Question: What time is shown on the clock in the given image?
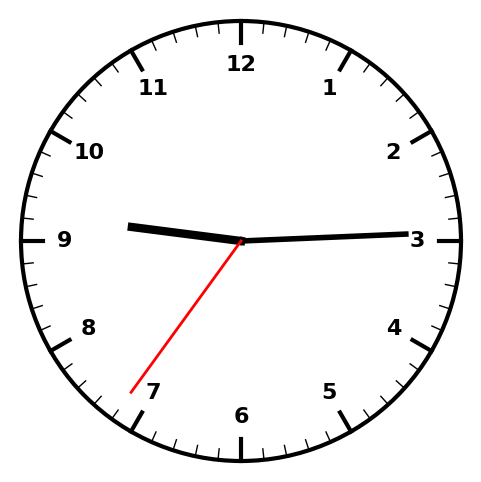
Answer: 09:14:36